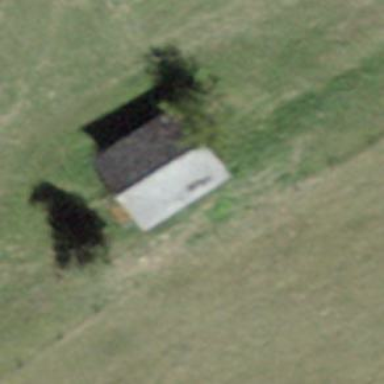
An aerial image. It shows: Barn.